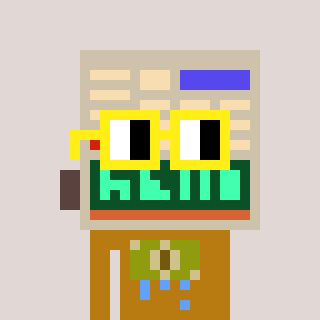
a pixel art character with square yellow glasses, a calculator-shaped head and a gold-colored body on a warm background